Field crop: tomato
Growth stage: 1
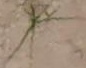
Species: cyperus